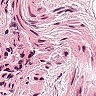
Metastatic tissue present: no